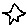
Label: star